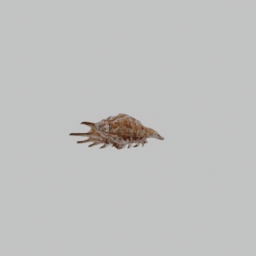
Label: animals